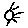
Label: sun